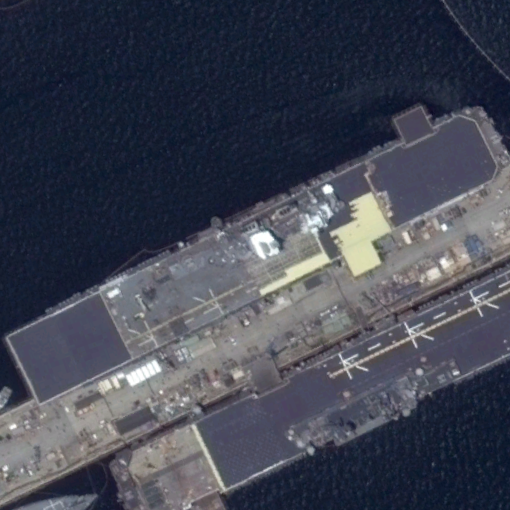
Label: assault